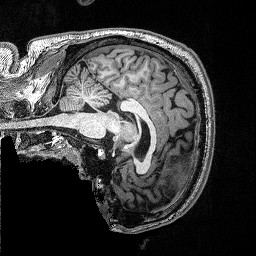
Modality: T1w
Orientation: sagittal
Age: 30
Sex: male
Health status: ill
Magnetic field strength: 3 T
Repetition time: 2.53 s
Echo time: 0.00331 s